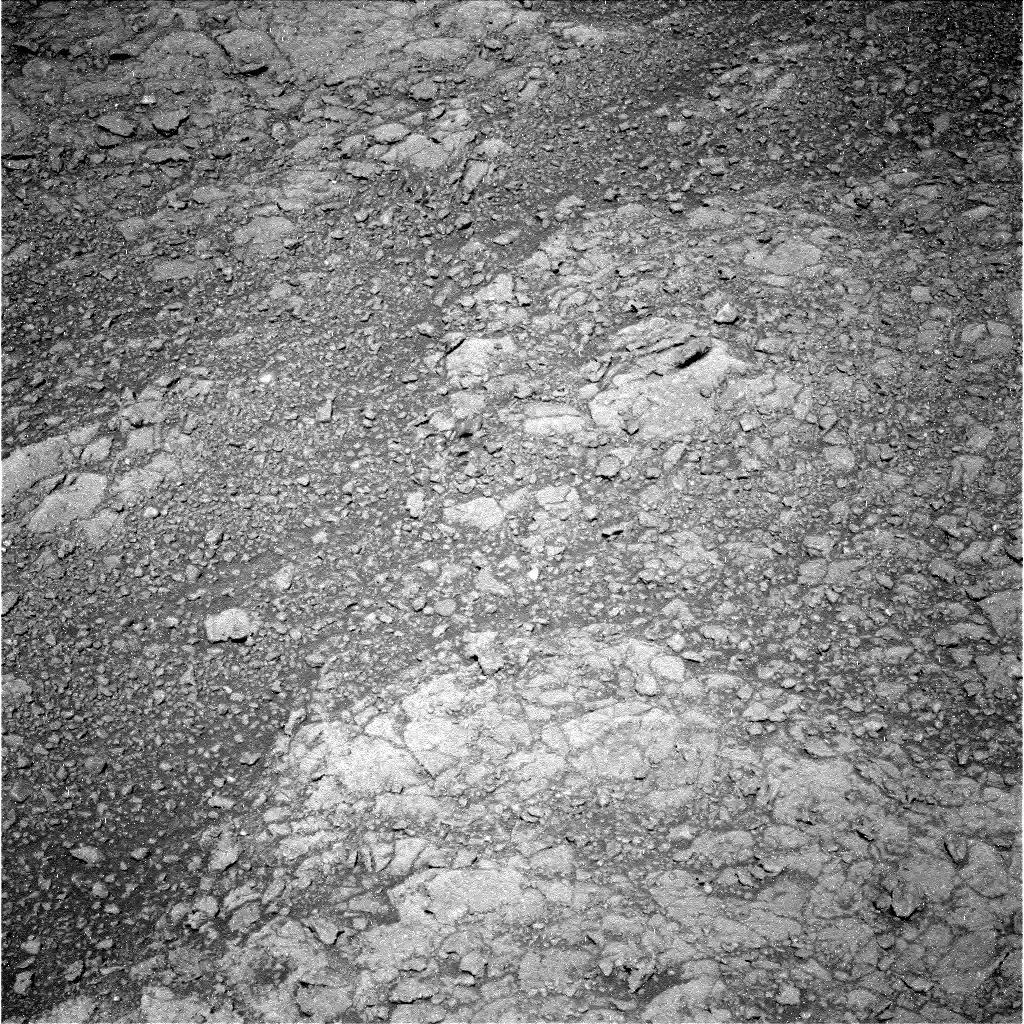
Terrain classes present: Bedrock, Gravel / Sand / Soil